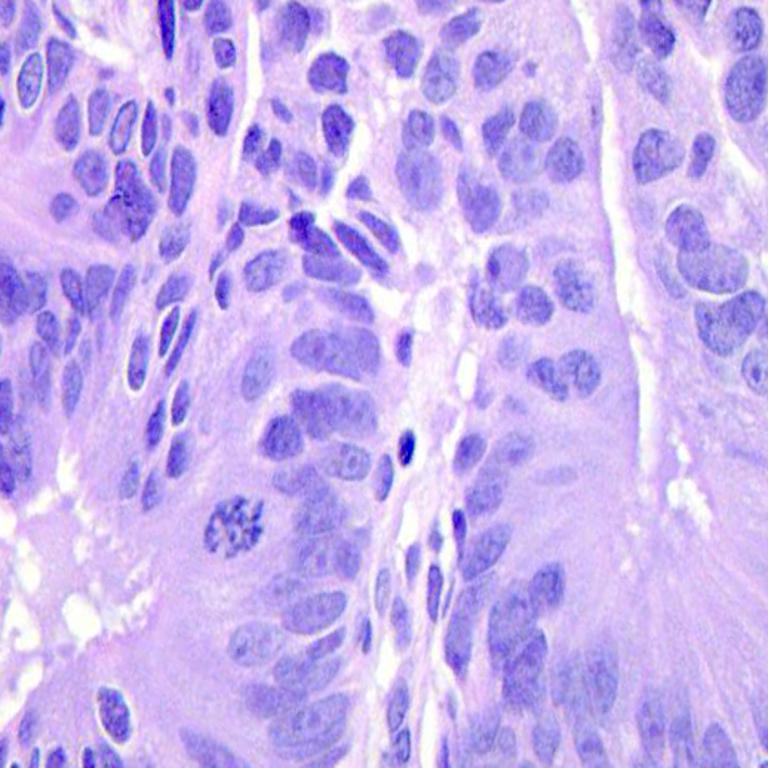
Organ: colon
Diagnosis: adenocarcinomas